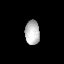
Tissue: lung
Cell type: Endothelial cells
Senescence score: 0.7685
Nuclear area (px): 344
Mean DAPI intensity: 189.526